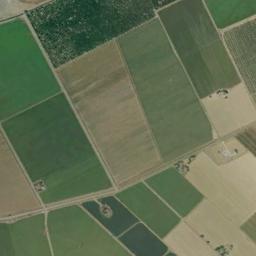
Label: rectangular_farmland